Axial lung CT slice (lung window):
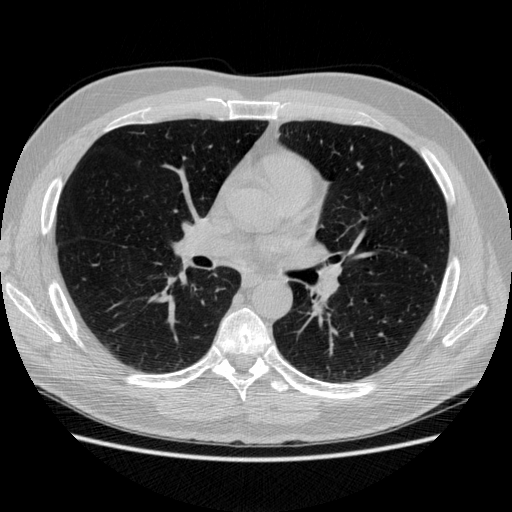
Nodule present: no